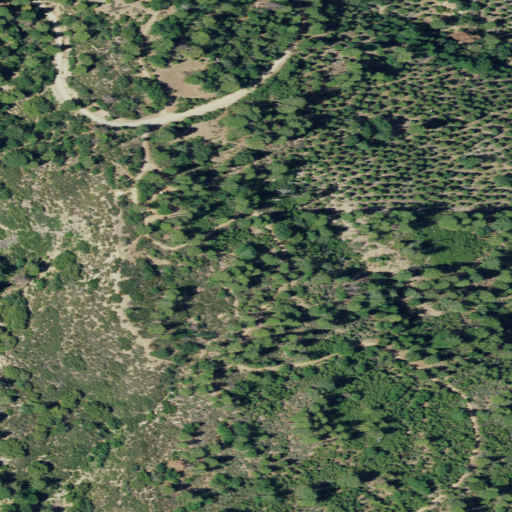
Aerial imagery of ridge(s) in California named Telephone Ridge containing grassland, open development, and evergreen forest